Question:
I am using Leaflet 0.4.5 <URL>
As you can see from this demo: <URL> If you mouse over a rectangle with the [d]/[delete] or [s] key pressed nothing happens. You have to actually
click the rectangle. Why? (use the D: key to delete a box, S: key to change the color of a box).
Another apparent glitch is that if your use the layer control to turn off the drawings overlay, and then mouse-click (with [d] or with [s]) you can delete or change the style of an L.Rectangle that is not
visible on the screen. Is this an expected result in using FeatureGroups? I would think if it is not visible, it should not get the events (and by the way, it is very hard to find the containing FeatureGroup) for these boxes, so I have no idea if the FeatureGroup is visible or not).
Anyway feel free to clone the JSBIN and tell me if you see anything I am missing.
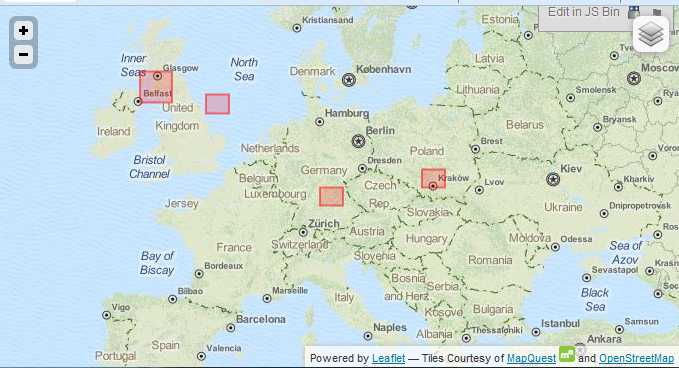
Answer: I am now using Leaflet v 0.6 and it works fine for mouse over.